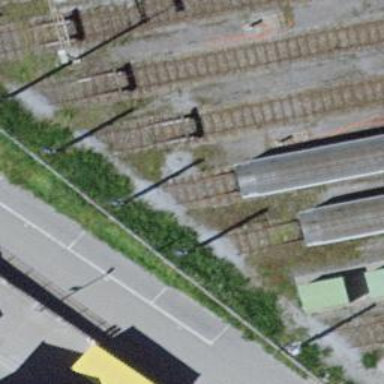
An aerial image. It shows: Railway buffer stop.